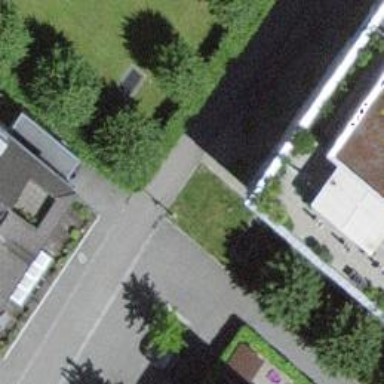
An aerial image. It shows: Bollard barrier.